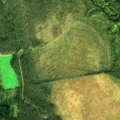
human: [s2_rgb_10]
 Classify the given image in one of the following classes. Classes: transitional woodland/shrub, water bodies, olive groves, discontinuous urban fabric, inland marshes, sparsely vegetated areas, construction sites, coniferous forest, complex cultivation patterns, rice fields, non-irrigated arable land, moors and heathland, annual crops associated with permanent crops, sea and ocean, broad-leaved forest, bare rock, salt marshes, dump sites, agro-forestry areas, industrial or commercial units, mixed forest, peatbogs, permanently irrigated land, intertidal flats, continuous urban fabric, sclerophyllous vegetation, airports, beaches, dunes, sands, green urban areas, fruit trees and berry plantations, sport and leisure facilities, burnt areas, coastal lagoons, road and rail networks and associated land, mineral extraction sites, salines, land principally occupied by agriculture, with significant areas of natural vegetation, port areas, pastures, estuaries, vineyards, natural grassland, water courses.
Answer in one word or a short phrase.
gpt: coniferous forest, mixed forest, peatbogs